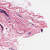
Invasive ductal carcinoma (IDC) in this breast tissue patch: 0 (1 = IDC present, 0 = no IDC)